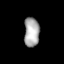
Tissue: lung
Cell type: Myeloid cells
Senescence score: 0.1723
Nuclear area (px): 436
Mean DAPI intensity: 171.092